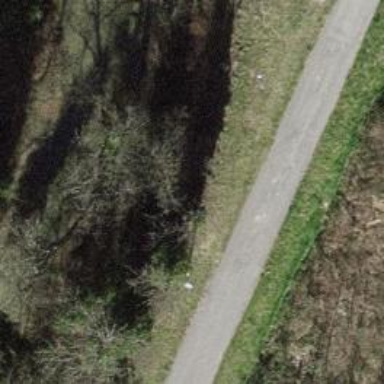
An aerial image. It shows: Unclassified road.